Question: I'd like to make something like this 'NSAlert':
As you can see, the 'return' button is the second one. How can I do this?
Here's an example of the code that I use to create my 'NSAlert', but the first button gets the focus:
'''
NSAlert *alert = [[NSAlert alloc] init];
[alert setMessageText:@"Are you sure you want to disconnect?"];
[alert addButtonWithTitle:@"Disconnect"];
[alert addButtonWithTitle:@"Cancel"];
[alert runModal];
'''
I want to focus the "Cancel" button. Any ideas? Thanks!
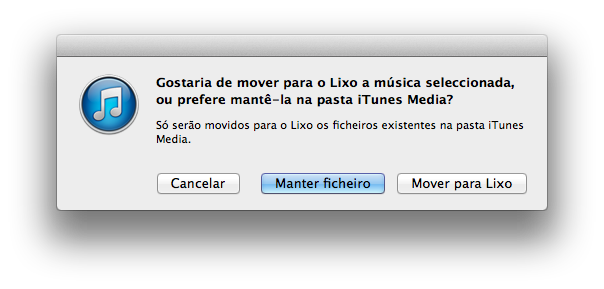
Answer: To change the key equivalents for the 'NSButton' elements inside of the 'NSAlert' object, you'll have to access the buttons directly (after creation and before '-runModal') and change the key equivalents using the '-setKeyEquivalent:' method.
For example, to set the 'Disconnect' to be ESC and the 'Cancel' to be return, you would do the following:
'''
NSArray *buttons = [alert buttons];
// note: rightmost button is index 0
[[buttons objectAtIndex:1] setKeyEquivalent: @""];
[[buttons objectAtIndex:0] setKeyEquivalent:@"
"];
'''
before calling '-runModal'